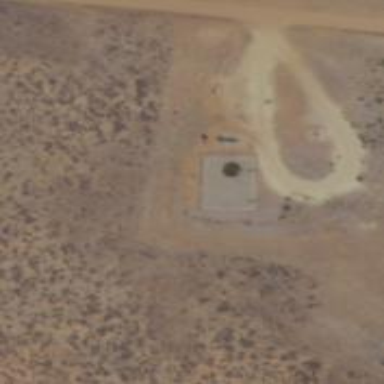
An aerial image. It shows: Storage tank that is man-made.